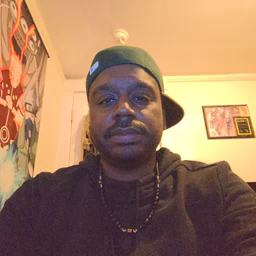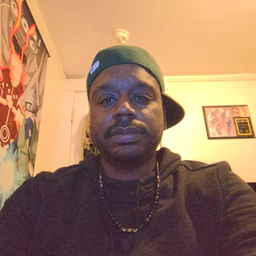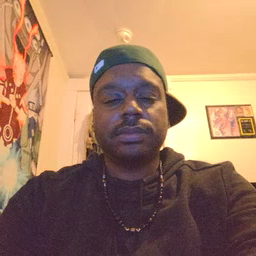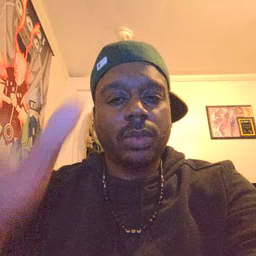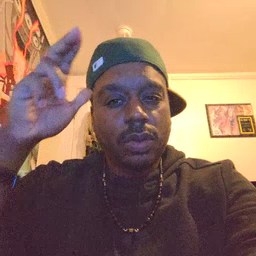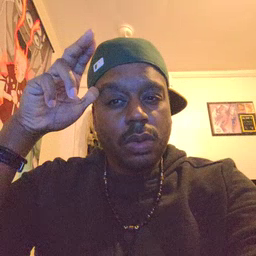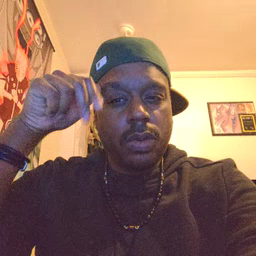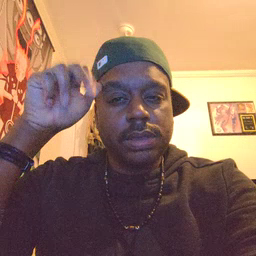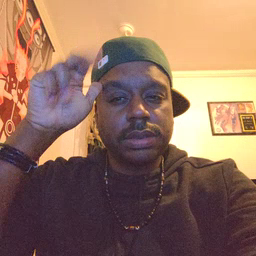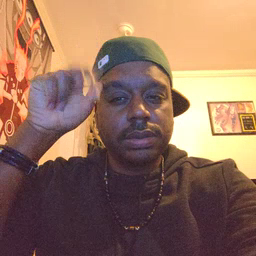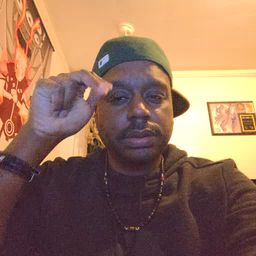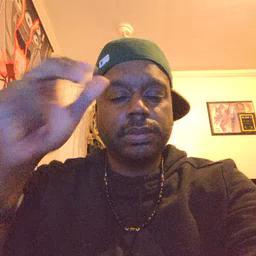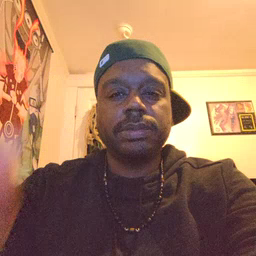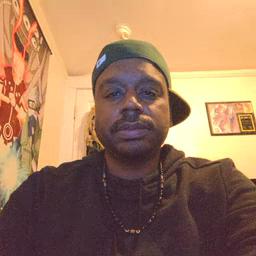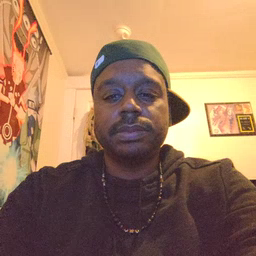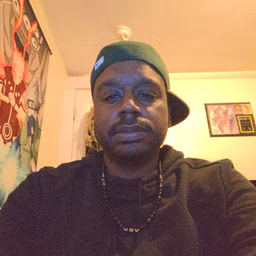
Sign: horse